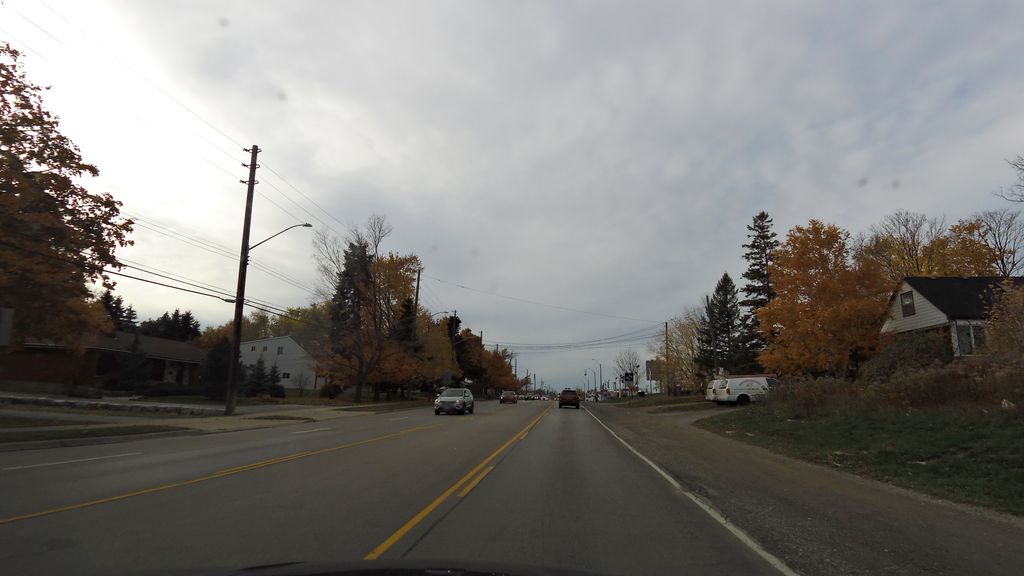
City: hamilton